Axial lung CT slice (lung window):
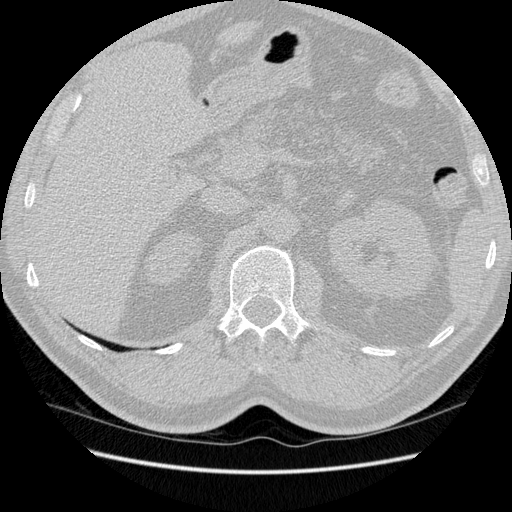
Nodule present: no